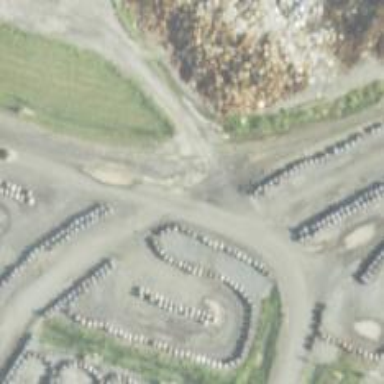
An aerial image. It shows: Rail spur service.